Question: I am trying to implement the rainbow jquery plugin on my blog: <URL>
Rainbow plugin here:
<URL>
I have included the following on the head
'''
<link rel="stylesheet" href="css/rainbow/kimbie-dark.css" />
'''
I have included the following before the body end tag
'''
<!-- you can create a custom build with specific languages this should go before the closing </body> -->
<script src="js/rainbow.min.js"></script>
<script src="js/languages/generic.js"></script>
<script src="js/languages/csharp.js"></script>
<script src="js/languages/css.js"></script>
<script src="js/languages/html.js"></script>
<script src="js/languages/javascript.js"></script>
<script src="js/languages/shell.js"></script>
<script> //<![CDATA[
$(document).ready(function() {
Rainbow.color();
});
//]]>
</script>
'''
Then I included one post to test it with the code:
'''
<pre><code data-language="javascript">var testing = true;</code></pre>
'''
When I check the source code of my blog, it looks like the html is being changed, because I see this:

If I debug the rainbow.color is being hit.
So I am clueless
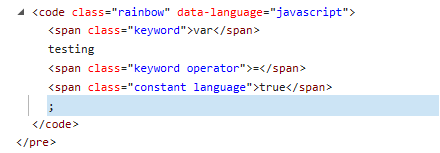
Answer: First of all, Rainbow initializes itself so you should be able to remove this without any problem:
'''
<script> //<![CDATA[
$(document).ready(function() {
Rainbow.color();
});
//]]>
</script>
'''
The main issue you are seeing is that your theme file is not being included correctly. If you look at the theme you are including it is not a valid css file. It is returning some sort of html.
See
<URL>